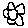
Label: flower